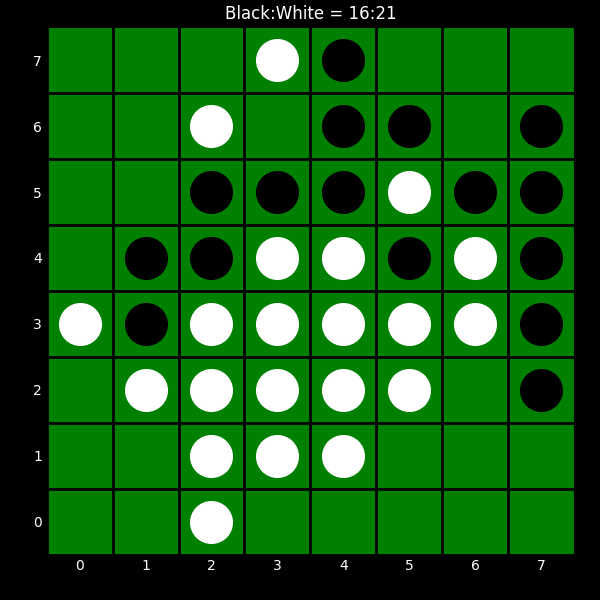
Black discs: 16
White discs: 21